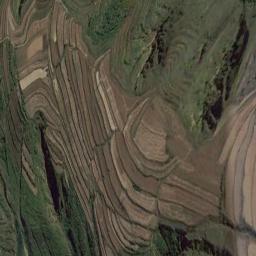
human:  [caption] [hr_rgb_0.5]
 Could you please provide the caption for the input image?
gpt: There are many green plants on the terrace .

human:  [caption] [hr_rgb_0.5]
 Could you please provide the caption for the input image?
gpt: There are bare and green terrace .

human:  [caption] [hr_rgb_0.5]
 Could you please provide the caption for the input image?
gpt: A large layer of brown and green mixed terraces .

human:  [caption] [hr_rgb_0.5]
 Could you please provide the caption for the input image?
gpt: The terraced fields look like circles .

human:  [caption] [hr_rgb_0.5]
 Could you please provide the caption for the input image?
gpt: There are green meadows beside the terraces .